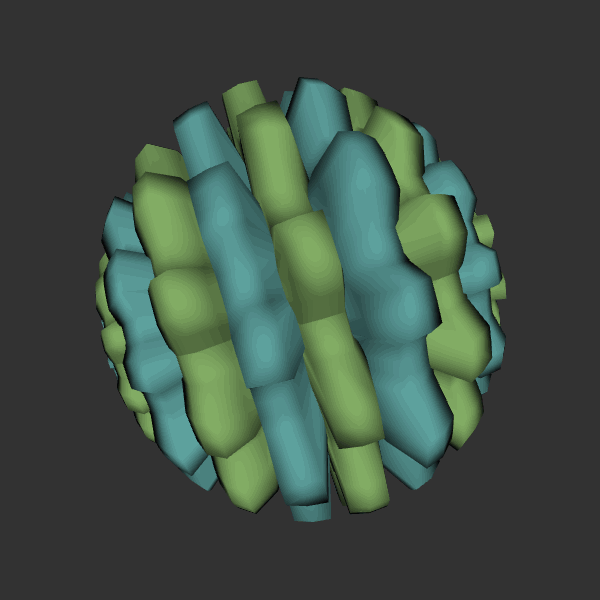
Background: dark